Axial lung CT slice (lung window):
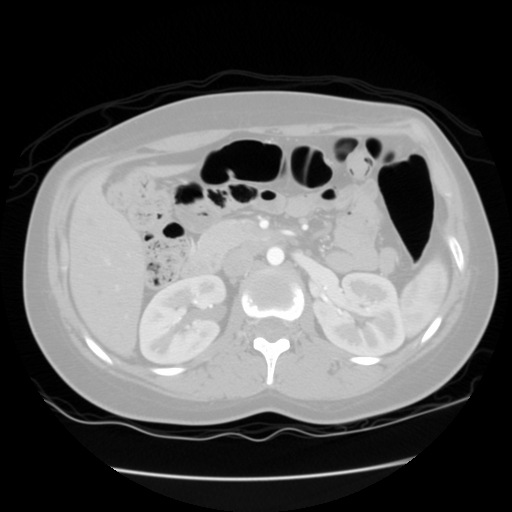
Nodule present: no